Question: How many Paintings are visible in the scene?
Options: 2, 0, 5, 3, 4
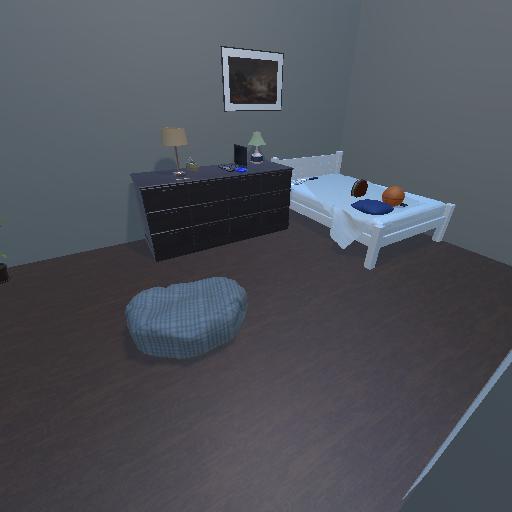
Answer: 2